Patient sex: M
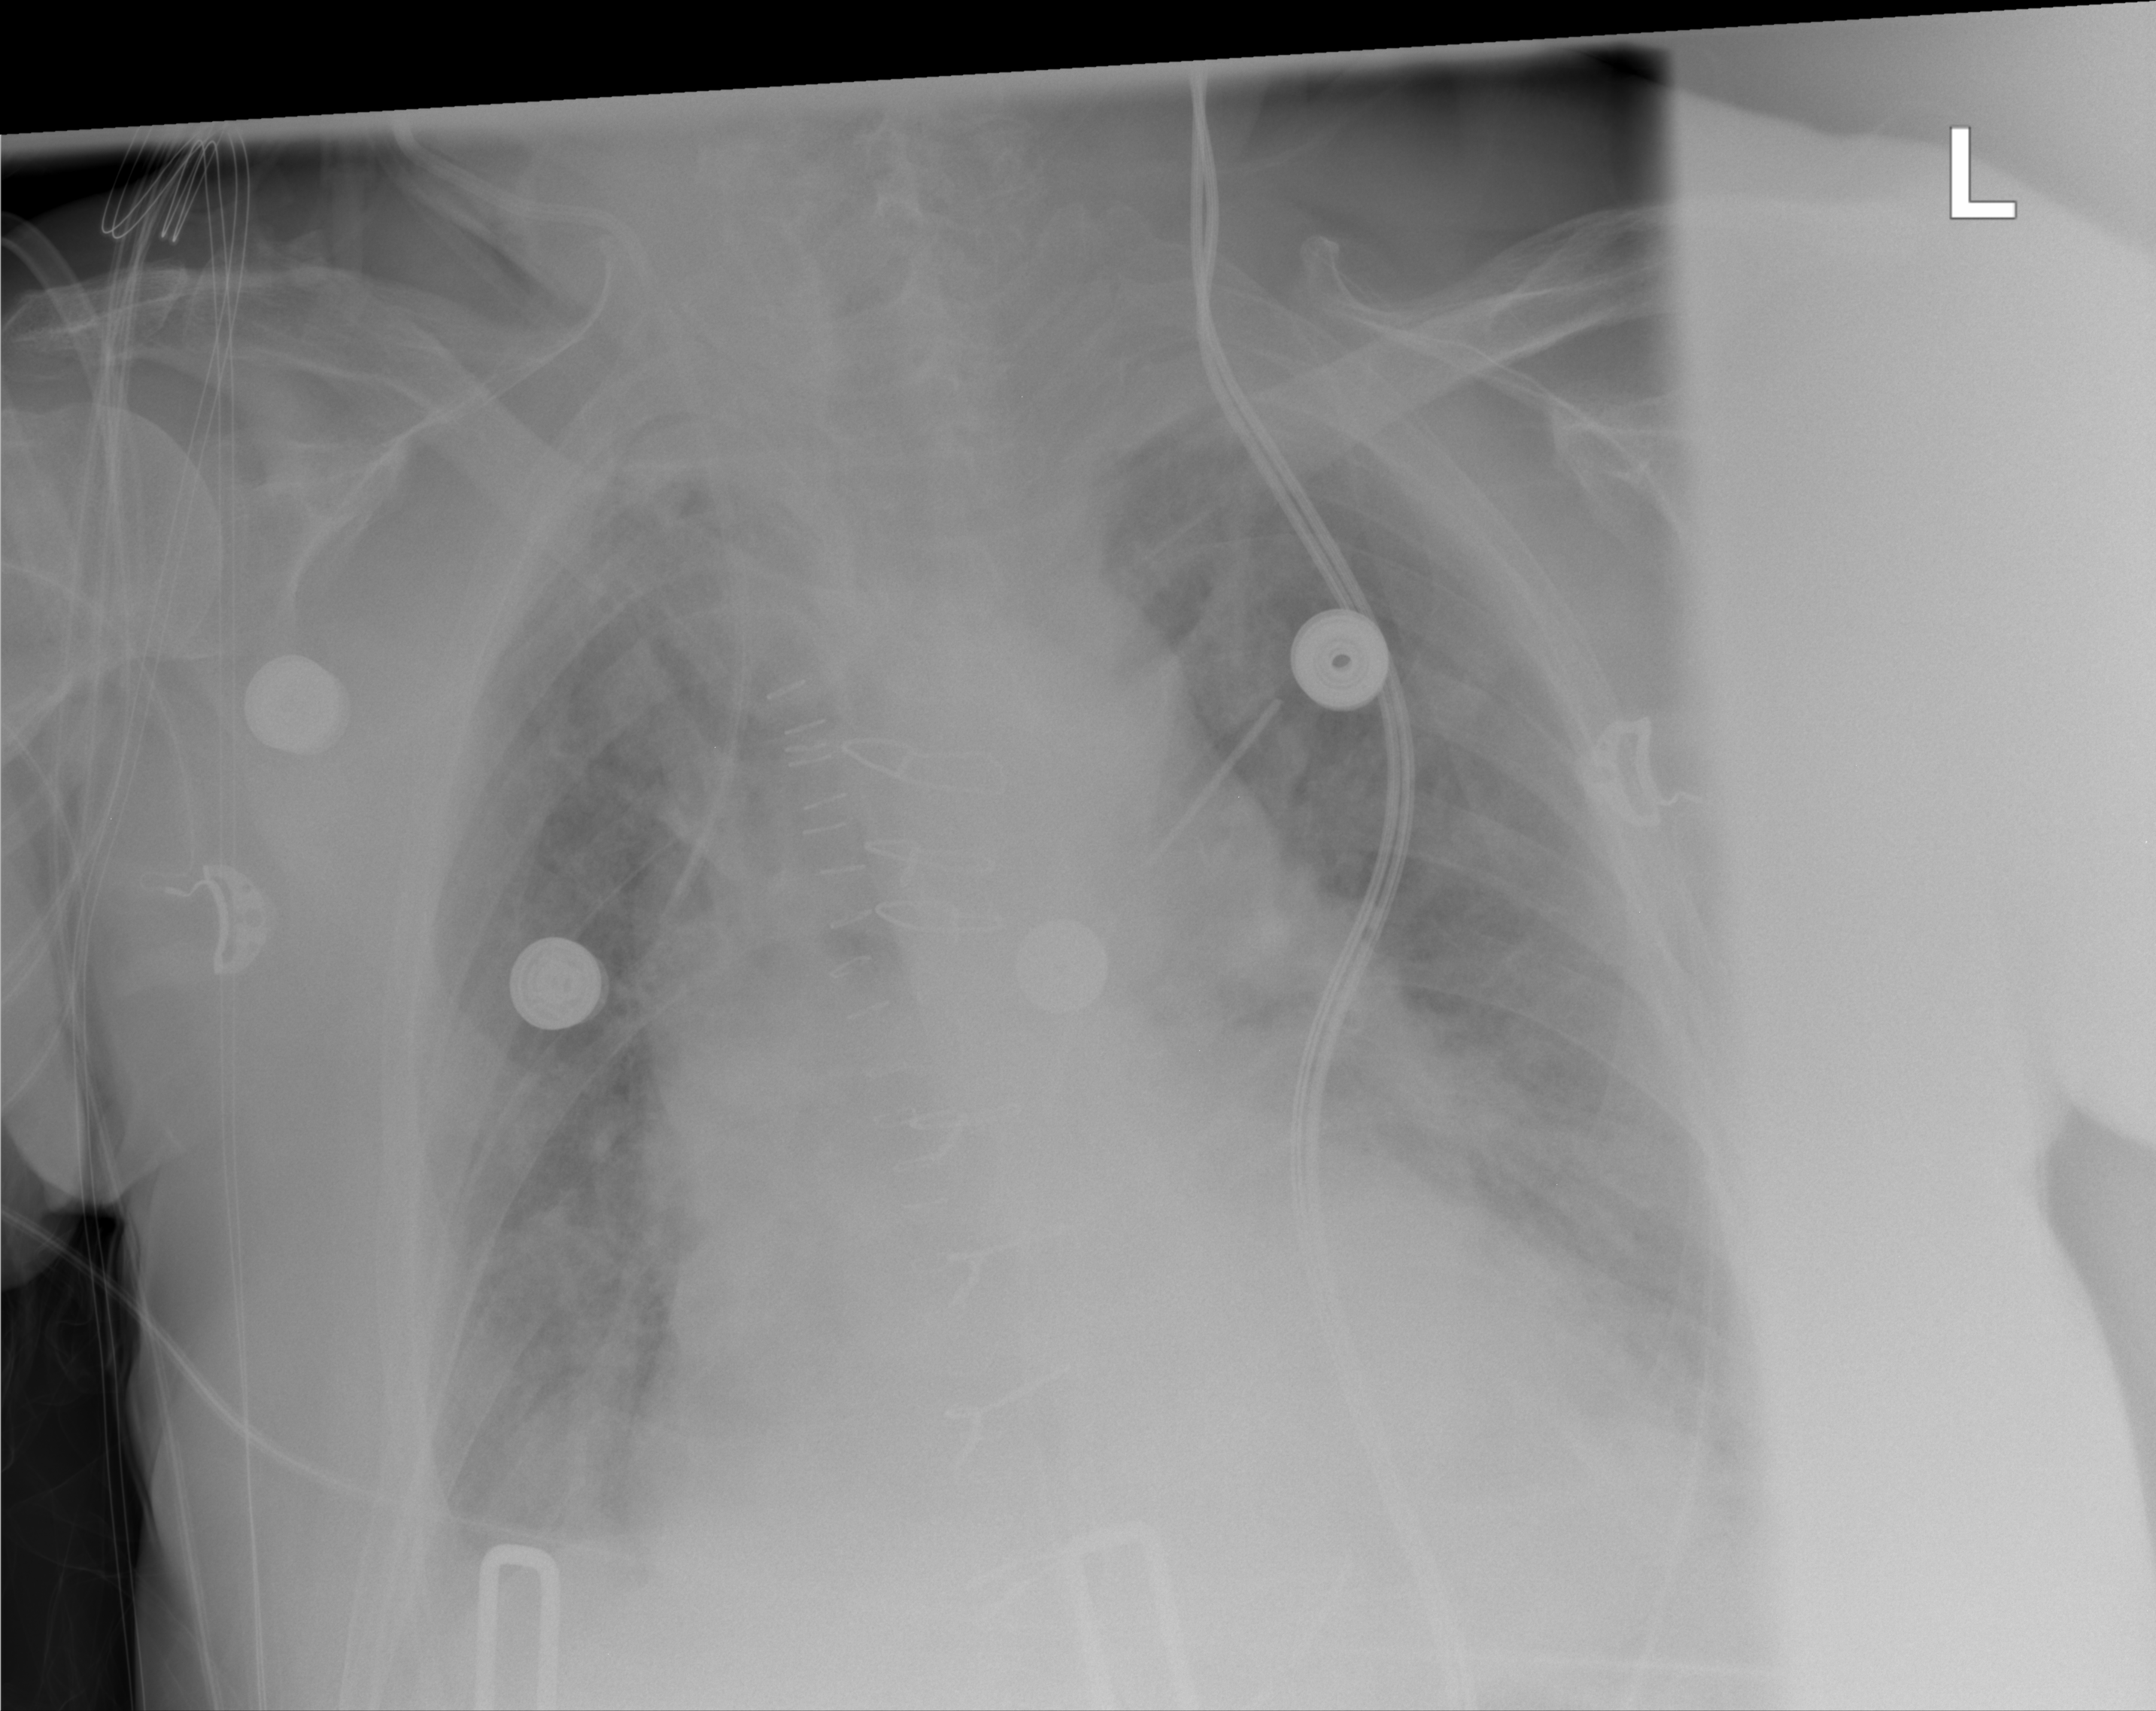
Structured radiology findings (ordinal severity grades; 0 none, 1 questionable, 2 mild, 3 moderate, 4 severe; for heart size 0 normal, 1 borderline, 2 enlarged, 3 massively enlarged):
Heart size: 0
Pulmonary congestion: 2
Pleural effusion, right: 2
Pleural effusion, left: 2
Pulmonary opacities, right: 2
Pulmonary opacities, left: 2
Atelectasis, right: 2
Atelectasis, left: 2